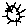
Label: sun